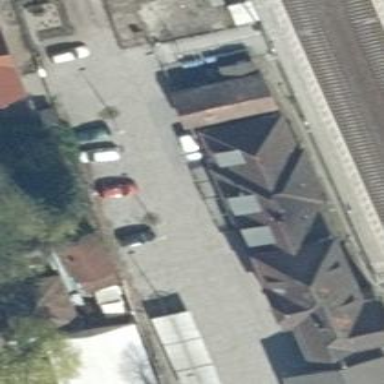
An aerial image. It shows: Pub.